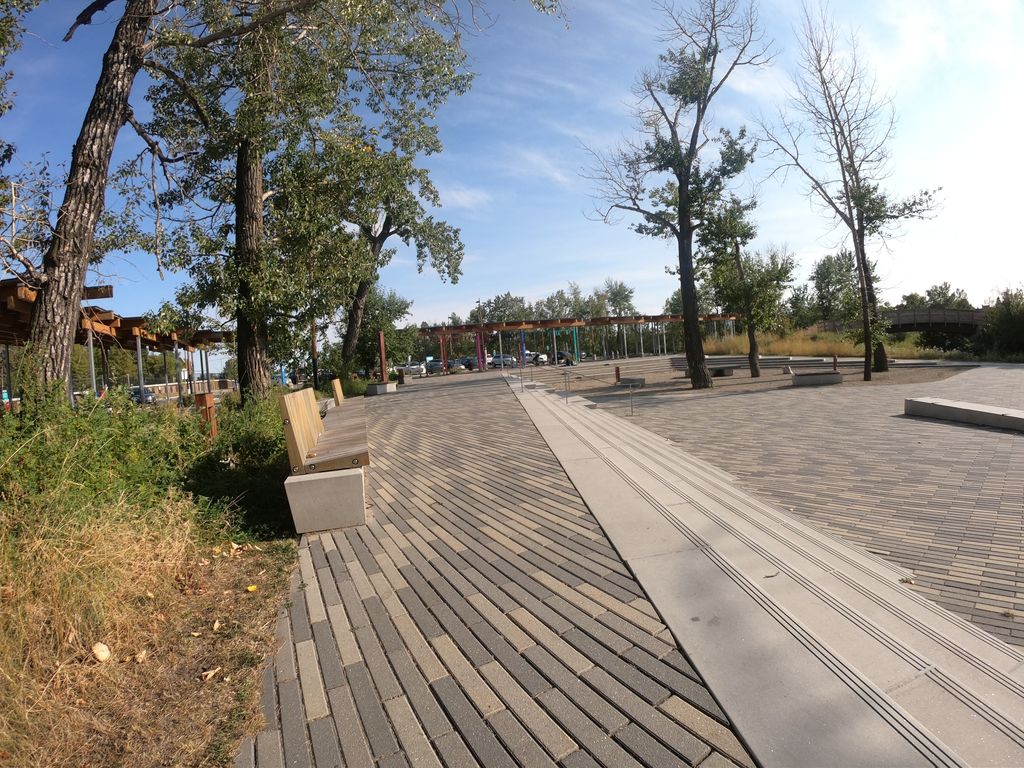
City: calgary